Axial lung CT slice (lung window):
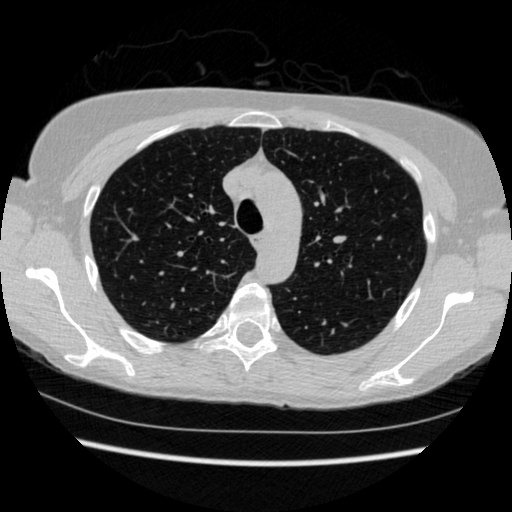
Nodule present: no